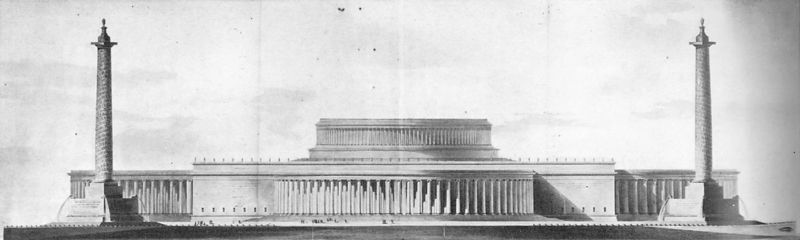
Titel: Entwurf für ein Museum in Paris
Künstler: Etienne-Louis Boullée
Institution: Paris, Bibliothèque Nationale
Schlagwörter: himmel, menschen, fenster, säule, säulen, zeichnung, gebäude, architektur, sockel, vögel, front, rund, platz, kuppel, querformat, treppe, stufen, galerie, panorama, türme, groß, schwarz weiß, entwurf, sims, obelisk, plan, tempel, breit, nazi, außenansicht, aufriß, obelisken, kries, kommunistisch